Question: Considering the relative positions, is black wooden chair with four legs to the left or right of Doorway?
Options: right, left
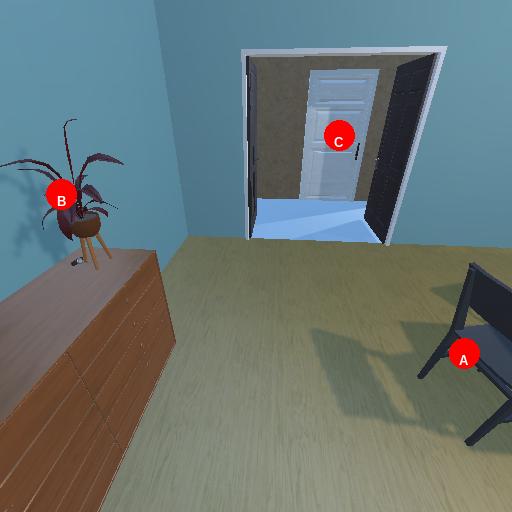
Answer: right